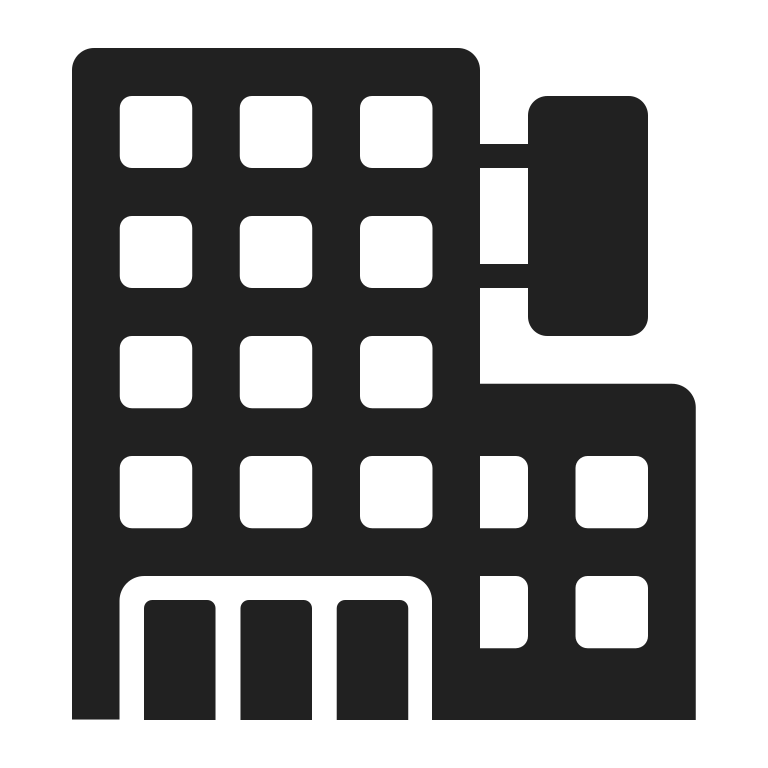
department store high contrast